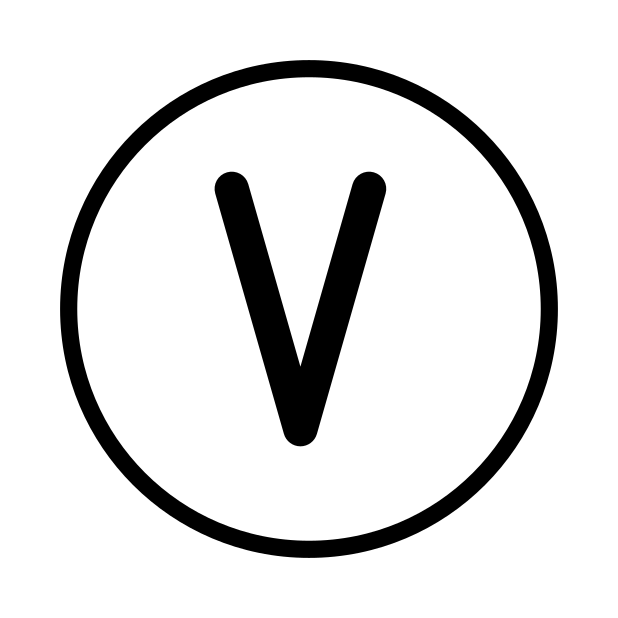
regional indicator V